Field crop: maize
Growth stage: 2
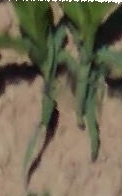
Species: maize